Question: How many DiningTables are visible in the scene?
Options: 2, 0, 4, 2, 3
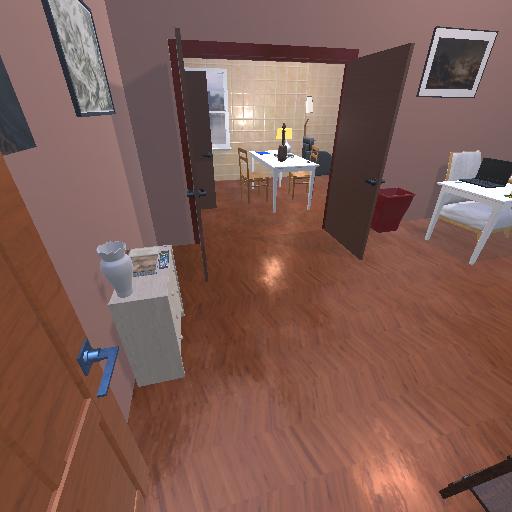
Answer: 2